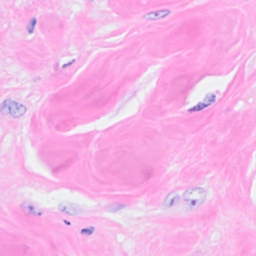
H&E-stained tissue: Breast